Field crop: maize
Growth stage: 2
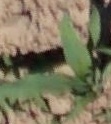
Species: maize